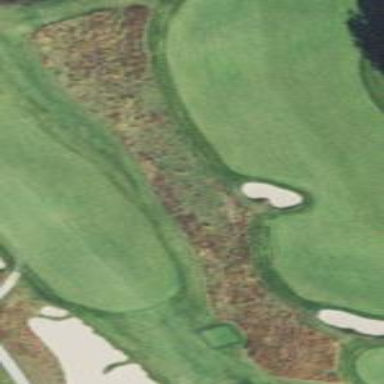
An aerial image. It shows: Rough grassy area used for golf.